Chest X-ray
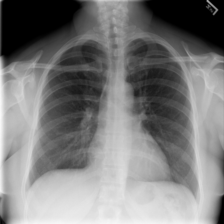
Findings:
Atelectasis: negative
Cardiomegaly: negative
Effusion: negative
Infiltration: negative
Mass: negative
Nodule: negative
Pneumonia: negative
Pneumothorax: negative
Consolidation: negative
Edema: negative
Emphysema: negative
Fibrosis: negative
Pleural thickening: negative
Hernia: negative